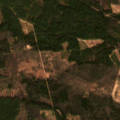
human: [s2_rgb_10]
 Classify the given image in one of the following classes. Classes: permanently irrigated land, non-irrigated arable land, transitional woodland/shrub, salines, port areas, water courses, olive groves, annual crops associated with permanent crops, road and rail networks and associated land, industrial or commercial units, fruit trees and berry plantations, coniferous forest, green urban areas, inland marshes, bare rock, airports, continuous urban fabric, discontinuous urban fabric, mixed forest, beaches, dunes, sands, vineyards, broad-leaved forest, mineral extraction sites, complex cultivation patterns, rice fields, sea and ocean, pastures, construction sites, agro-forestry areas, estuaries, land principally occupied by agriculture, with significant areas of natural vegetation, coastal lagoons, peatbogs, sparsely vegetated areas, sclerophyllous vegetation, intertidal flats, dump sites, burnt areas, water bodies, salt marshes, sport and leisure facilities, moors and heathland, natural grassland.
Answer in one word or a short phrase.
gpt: non-irrigated arable land, broad-leaved forest, coniferous forest, mixed forest, transitional woodland/shrub